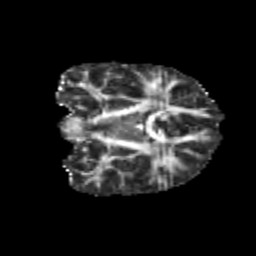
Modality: FA
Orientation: coronal
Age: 11
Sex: male
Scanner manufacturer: siemens
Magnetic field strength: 3 T
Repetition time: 3.8 s
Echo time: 0.07 s